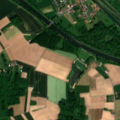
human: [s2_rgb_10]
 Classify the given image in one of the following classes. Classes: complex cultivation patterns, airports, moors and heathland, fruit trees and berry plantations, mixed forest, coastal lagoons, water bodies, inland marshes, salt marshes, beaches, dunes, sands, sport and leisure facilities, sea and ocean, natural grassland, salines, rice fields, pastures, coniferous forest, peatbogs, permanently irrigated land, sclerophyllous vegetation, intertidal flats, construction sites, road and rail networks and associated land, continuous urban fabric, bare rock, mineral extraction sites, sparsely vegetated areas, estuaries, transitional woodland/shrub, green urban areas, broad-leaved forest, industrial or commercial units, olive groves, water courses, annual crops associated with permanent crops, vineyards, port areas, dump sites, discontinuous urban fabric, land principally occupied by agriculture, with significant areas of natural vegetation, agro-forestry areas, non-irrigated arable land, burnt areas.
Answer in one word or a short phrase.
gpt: discontinuous urban fabric, non-irrigated arable land, pastures, complex cultivation patterns, land principally occupied by agriculture, with significant areas of natural vegetation, broad-leaved forest